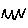
Label: zigzag